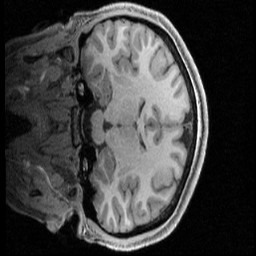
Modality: T1w
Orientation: coronal
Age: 18
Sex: female
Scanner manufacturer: siemens
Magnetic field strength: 3 T
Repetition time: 2.4 s
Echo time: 0.00231 s